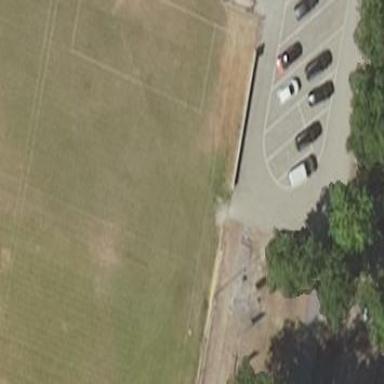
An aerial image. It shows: Soccer pitch for leisureland activities.